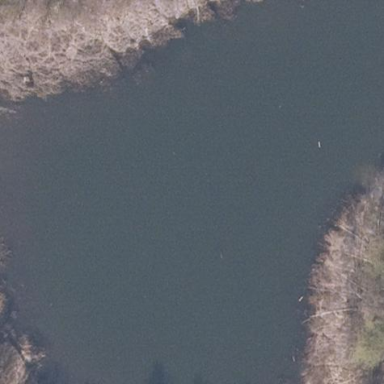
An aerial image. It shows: Peaceful pond surrounded by nature.